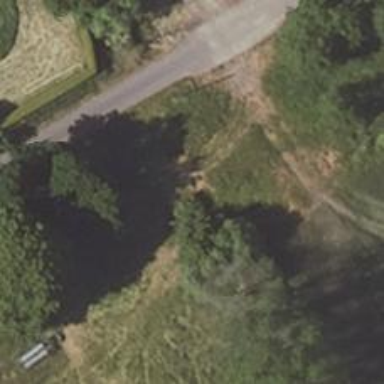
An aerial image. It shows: Culvert tunnel.